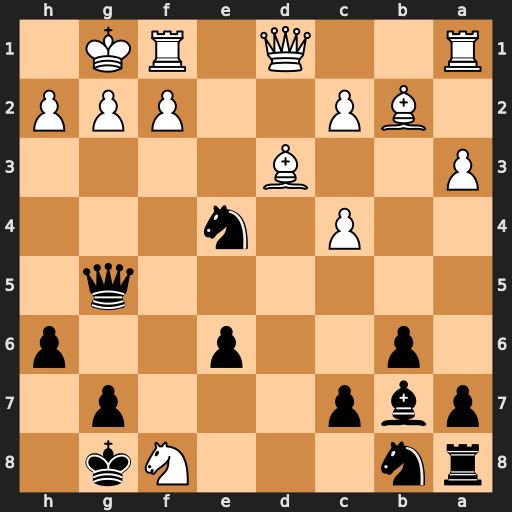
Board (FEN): rn3Nk1/pbp3p1/1p2p2p/6q1/2P1n3/P2B4/1BP2PPP/R2Q1RK1
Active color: b
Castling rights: -
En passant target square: -
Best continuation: Nc3 g3 Nxd1